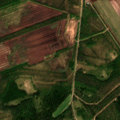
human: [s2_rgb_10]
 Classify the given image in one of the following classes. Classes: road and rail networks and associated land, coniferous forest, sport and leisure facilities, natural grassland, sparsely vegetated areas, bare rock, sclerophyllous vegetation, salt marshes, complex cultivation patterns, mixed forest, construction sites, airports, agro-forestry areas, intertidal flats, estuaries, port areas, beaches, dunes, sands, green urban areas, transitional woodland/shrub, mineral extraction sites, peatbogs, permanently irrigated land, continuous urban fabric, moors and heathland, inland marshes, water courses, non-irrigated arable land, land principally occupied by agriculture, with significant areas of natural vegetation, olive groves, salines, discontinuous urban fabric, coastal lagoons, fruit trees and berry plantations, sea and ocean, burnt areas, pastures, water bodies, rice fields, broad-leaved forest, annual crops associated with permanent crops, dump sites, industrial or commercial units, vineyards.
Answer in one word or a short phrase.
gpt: non-irrigated arable land, coniferous forest, mixed forest, peatbogs